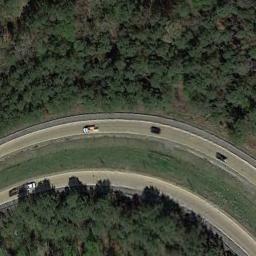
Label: freeway